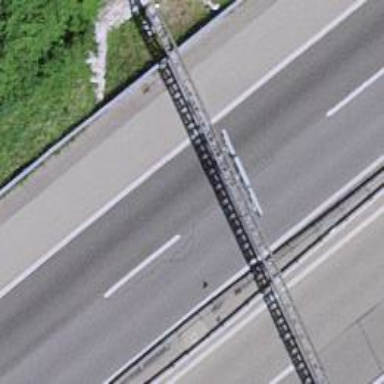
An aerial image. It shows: Gantry structure.